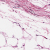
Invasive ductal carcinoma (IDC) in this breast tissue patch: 0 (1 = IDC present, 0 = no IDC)